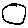
Label: circle